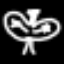
Label: angel